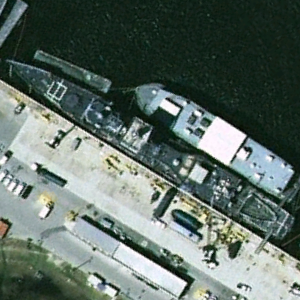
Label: cruiser